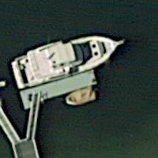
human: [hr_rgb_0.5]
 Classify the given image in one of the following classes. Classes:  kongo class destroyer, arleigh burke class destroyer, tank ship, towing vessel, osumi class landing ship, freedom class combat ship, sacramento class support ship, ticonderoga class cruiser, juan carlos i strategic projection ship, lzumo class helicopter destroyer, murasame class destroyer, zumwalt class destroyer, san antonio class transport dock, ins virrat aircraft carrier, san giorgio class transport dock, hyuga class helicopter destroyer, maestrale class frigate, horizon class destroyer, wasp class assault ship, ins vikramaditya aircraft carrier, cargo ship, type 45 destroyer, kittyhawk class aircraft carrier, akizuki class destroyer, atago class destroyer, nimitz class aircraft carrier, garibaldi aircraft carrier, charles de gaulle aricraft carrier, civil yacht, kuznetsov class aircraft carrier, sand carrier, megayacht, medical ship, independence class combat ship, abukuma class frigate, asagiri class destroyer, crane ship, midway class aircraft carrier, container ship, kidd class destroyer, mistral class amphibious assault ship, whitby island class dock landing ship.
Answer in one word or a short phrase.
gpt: Civil yacht